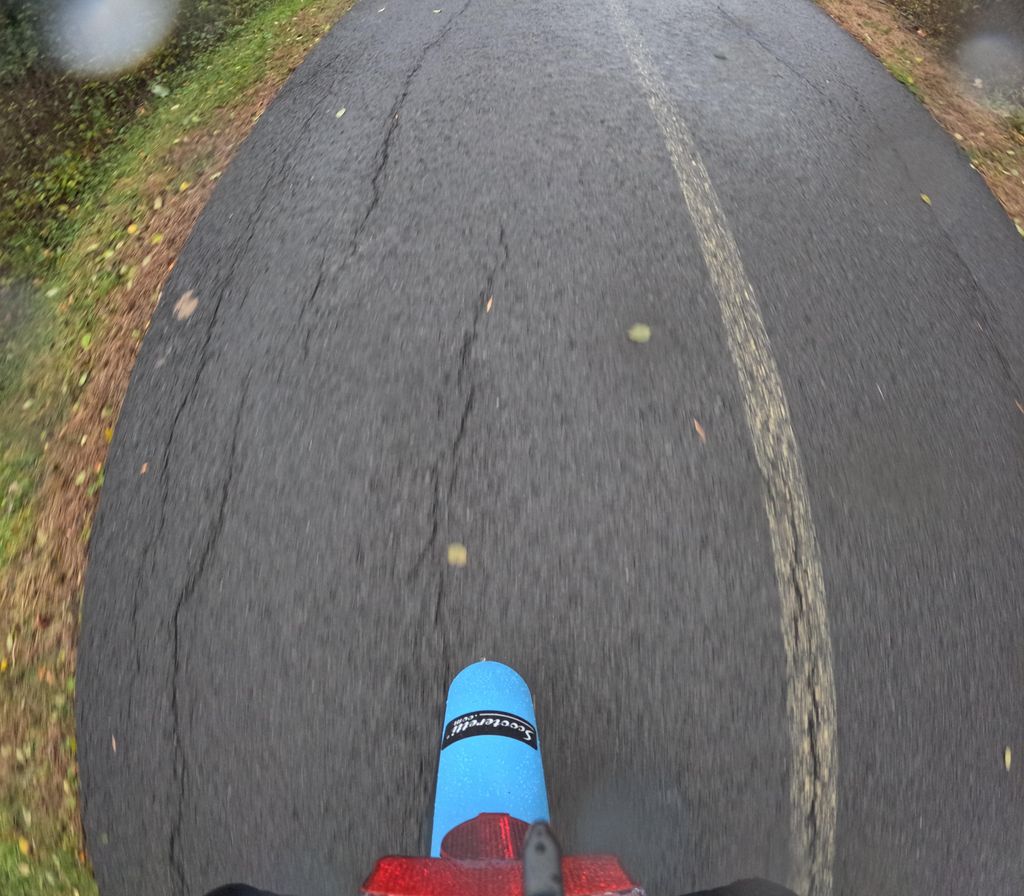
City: ottawa-gatineau